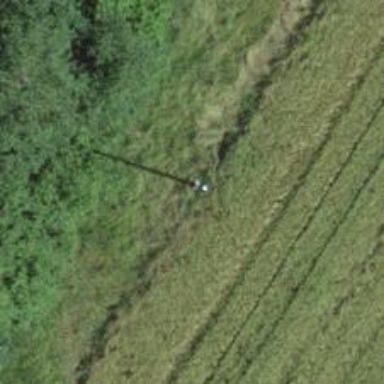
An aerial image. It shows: Minor power line.